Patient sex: M
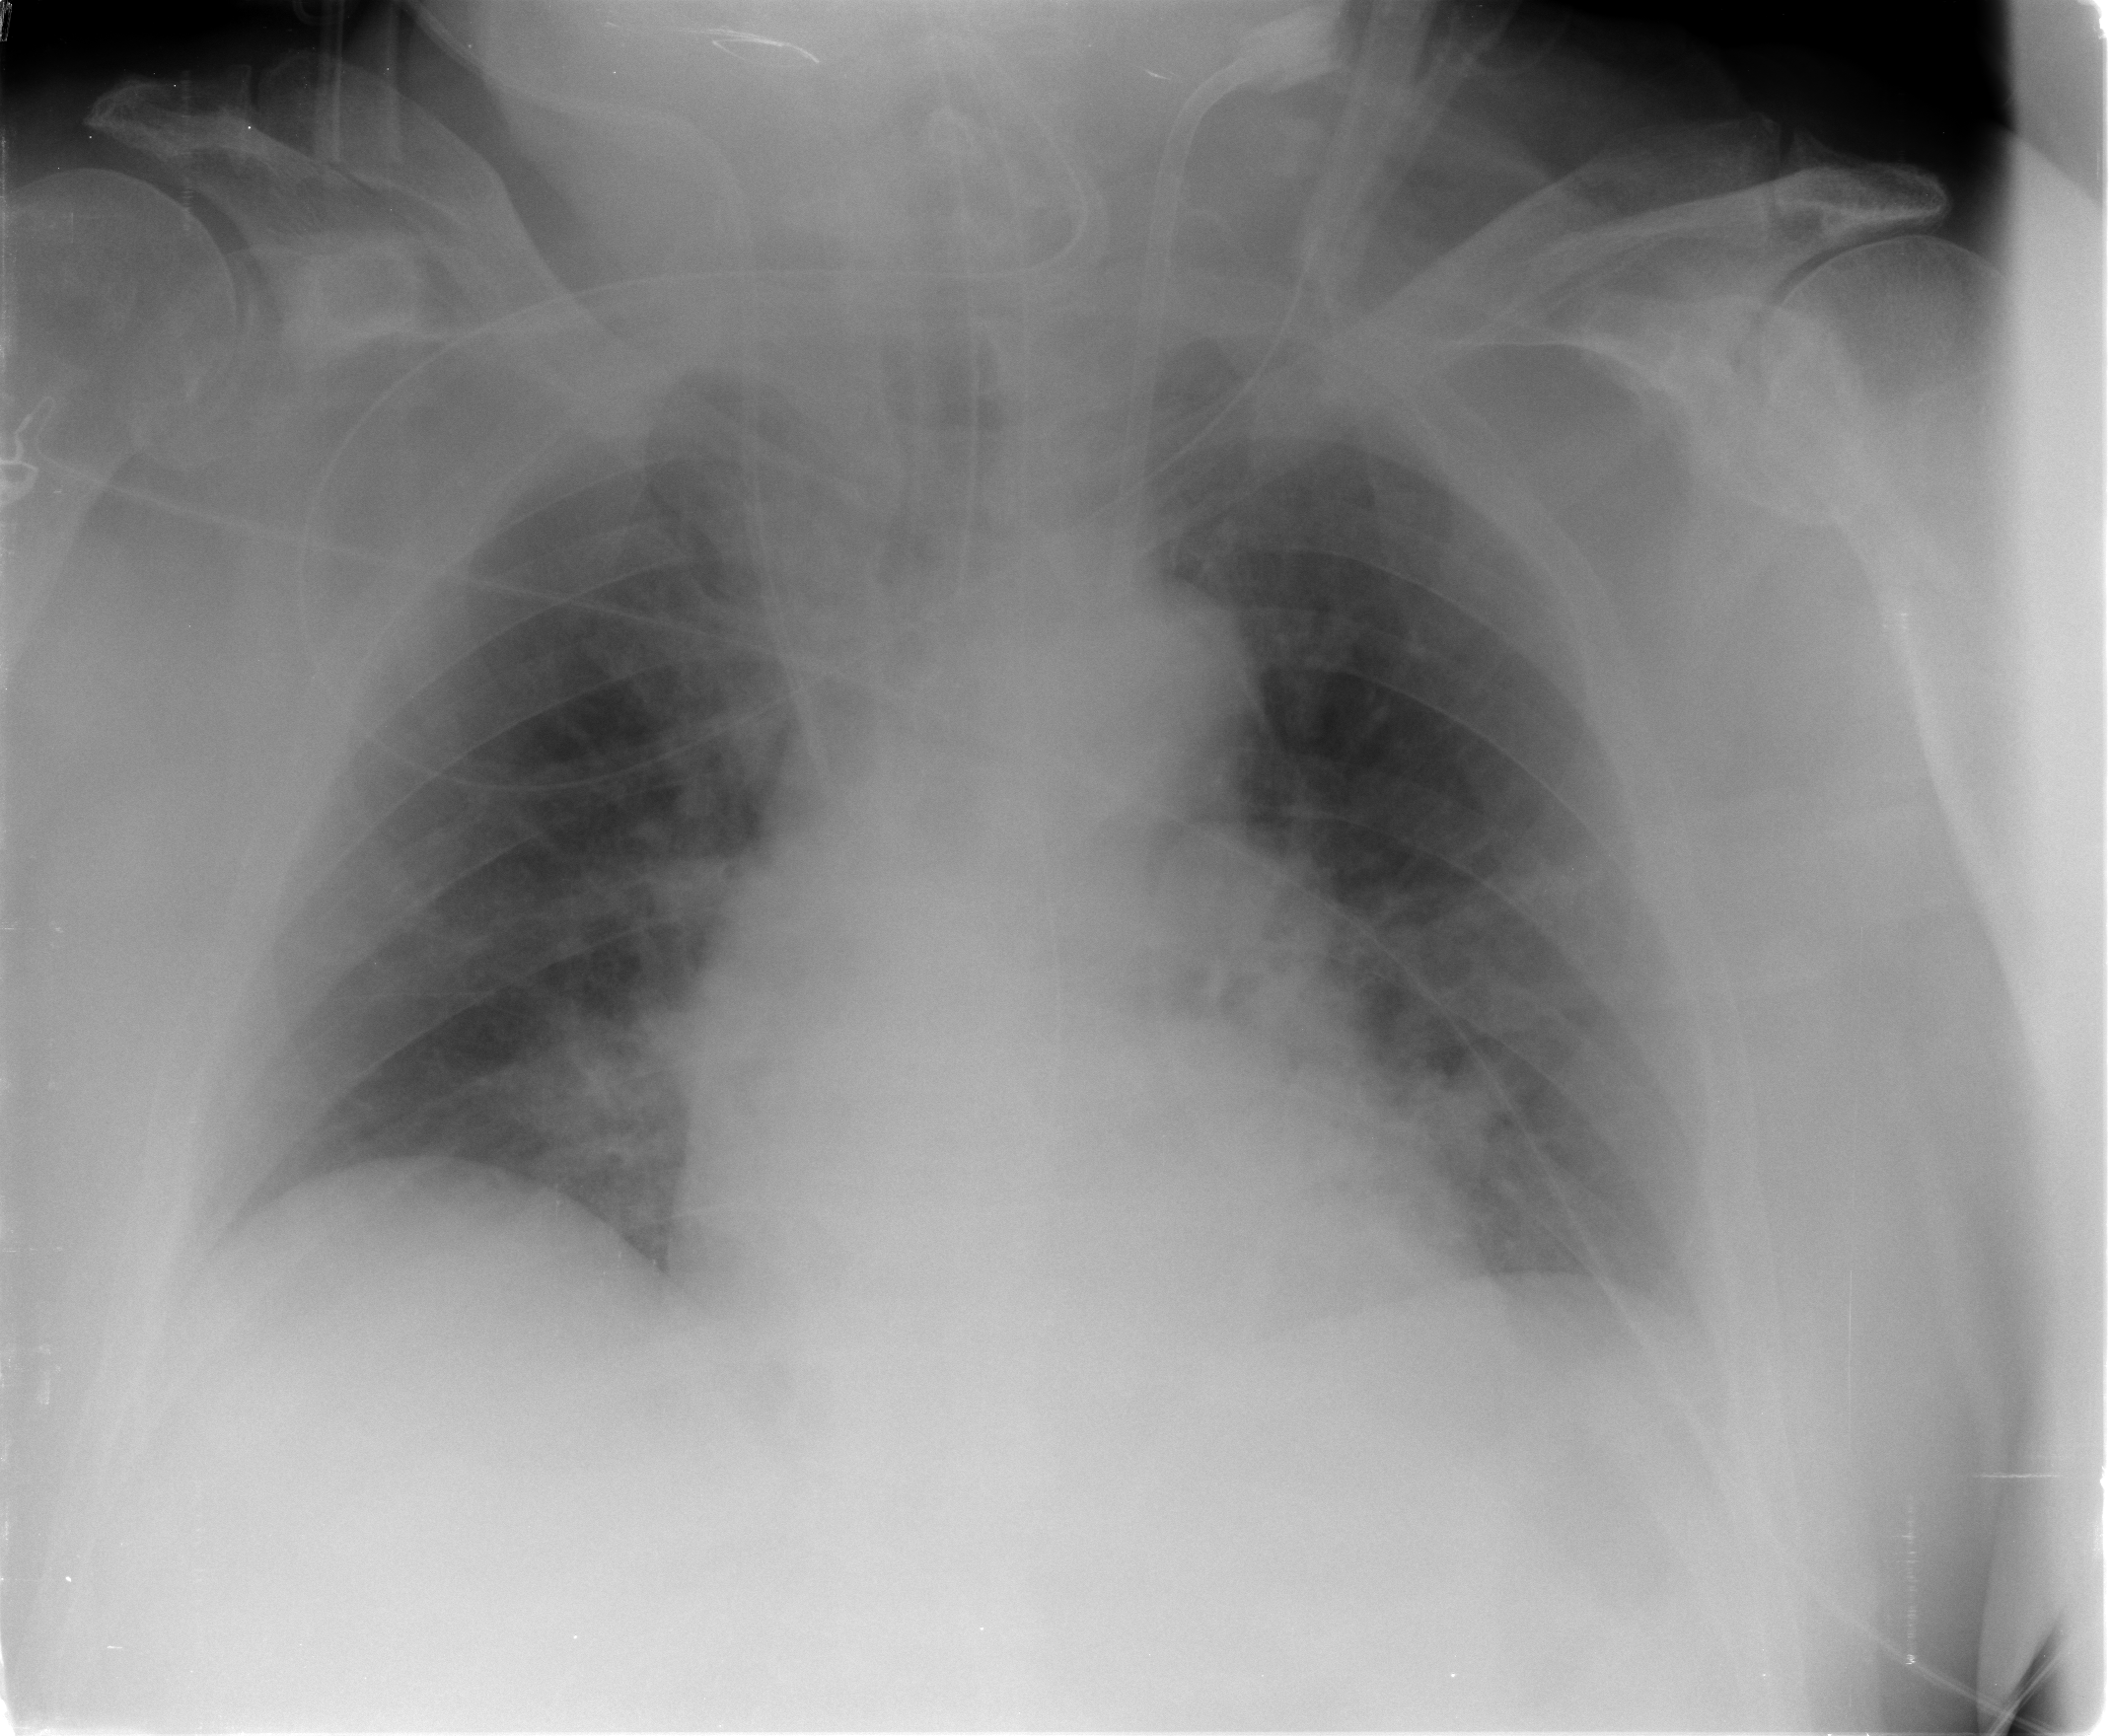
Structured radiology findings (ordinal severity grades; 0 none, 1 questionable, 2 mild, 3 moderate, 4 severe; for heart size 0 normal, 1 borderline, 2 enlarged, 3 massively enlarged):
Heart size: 1
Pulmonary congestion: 2
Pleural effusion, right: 1
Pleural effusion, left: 1
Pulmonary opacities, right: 2
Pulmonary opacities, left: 2
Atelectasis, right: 2
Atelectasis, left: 2